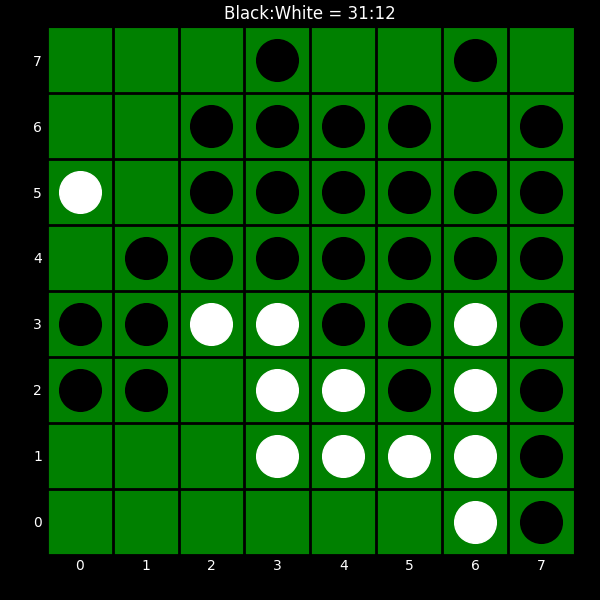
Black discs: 31
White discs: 12